Aerial crown-view tile of a tropical tree (Barro Colorado Island, Panama), acquired 20250124:
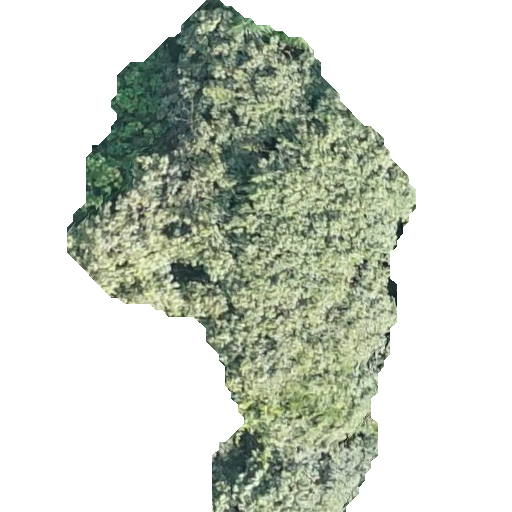
Species: Apeiba membranacea
GBIF accepted scientific name: Apeiba membranacea
Crown area: 165.976 m²